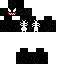
A female skeleton skin with dark skin, wearing red crown dressed in a black tshirt and black pants, featuring a closed mouth.